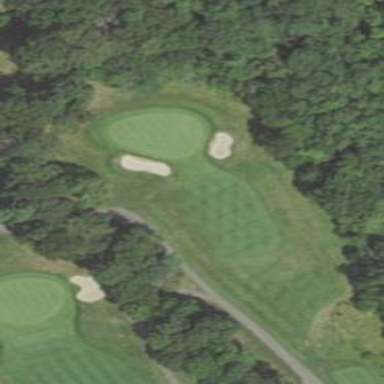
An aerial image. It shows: Golf fairway surrounded by grass.